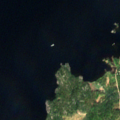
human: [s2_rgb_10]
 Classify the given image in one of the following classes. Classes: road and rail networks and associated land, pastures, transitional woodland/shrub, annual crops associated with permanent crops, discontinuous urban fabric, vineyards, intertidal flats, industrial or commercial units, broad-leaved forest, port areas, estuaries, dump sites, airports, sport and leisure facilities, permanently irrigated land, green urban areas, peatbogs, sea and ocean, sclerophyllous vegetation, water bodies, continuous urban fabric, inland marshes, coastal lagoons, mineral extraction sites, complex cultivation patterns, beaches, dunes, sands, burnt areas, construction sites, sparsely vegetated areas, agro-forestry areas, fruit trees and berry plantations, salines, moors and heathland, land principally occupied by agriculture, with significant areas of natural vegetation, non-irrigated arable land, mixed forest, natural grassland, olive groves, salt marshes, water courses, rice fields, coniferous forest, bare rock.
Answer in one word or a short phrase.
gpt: coniferous forest, water bodies